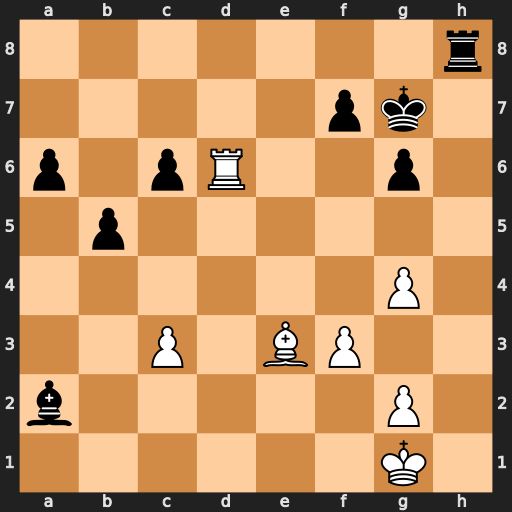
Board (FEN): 7r/5pk1/p1pR2p1/1p6/6P1/2P1BP2/b5P1/6K1
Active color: w
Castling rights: -
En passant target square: -
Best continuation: Bd4+ Kh7 Bxh8